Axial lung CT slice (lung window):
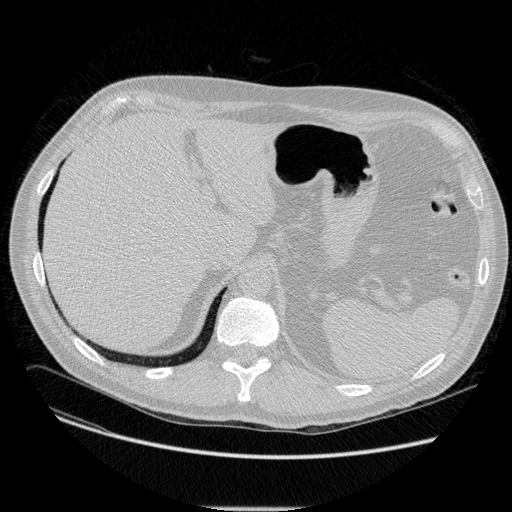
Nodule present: no